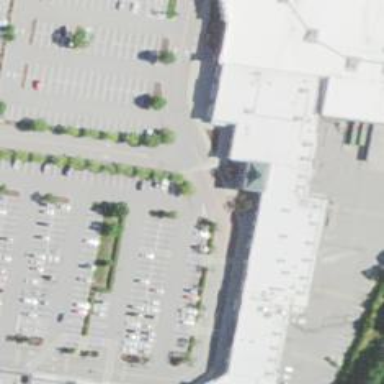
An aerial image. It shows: Commercial building.